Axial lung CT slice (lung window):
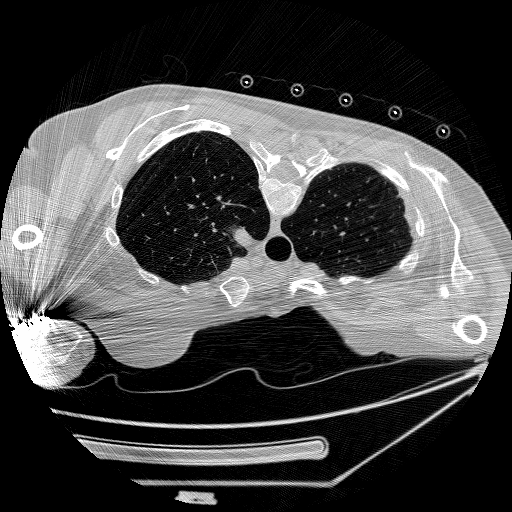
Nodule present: no